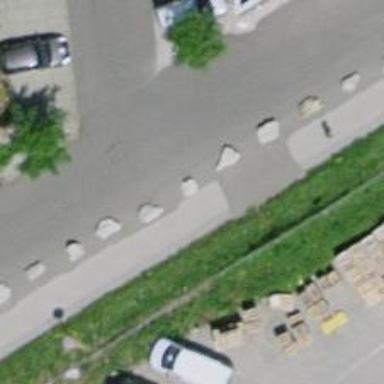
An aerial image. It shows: Block barrier.